Question: Please see this question for context: <URL>
For example, when python-scripts run in Sublime REPL, apostrophes (') in the output-text get highlighted as syntax.
Because of this, the last part of the line is highlighted as if the string was not closed properly.
This is what the output looks like:

The highlighting is useful when Sublime REPL is running the interactive python shell, but when it just should run a script, I would like to get the text output without highlighting, like in any commandline-interface.
Of course I could just run the scripts in the commandline, but it would be nice to keep all work focused in just one program.
Maybe there are settings for the different kinds of Sublime REPL-enveronments (Interactive, run from script, etc.) that could change this behaviour?
Thanks for any help! :)
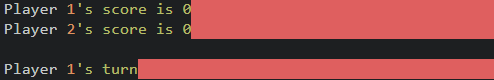
Answer: Go to
Sublime Text > Preferences > Package Settings > SublimeREPL > Settings - User
(If your 'Settings - User' is empty, first copy in the contents of 'Settings - Default')
under "repl_view_settings": add:
'''
,
"syntax": "Packages/Text/Plain text.tmLanguage"
'''
so mine is now:
'''
// standard sublime view settings that will be overwritten on each repl view
// this has to be customized as a whole dictionary
"repl_view_settings": {
"translate_tabs_to_spaces": false,
"auto_indent": false,
"smart_indent": false,
"spell_check": false,
"indent_subsequent_lines": false,
"detect_indentation": false,
"auto_complete": true,
"line_numbers": false,
"gutter": false,
"syntax": "Packages/Text/Plain text.tmLanguage"
},
'''